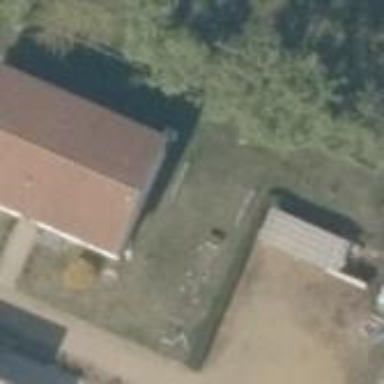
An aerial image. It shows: Gabled building.